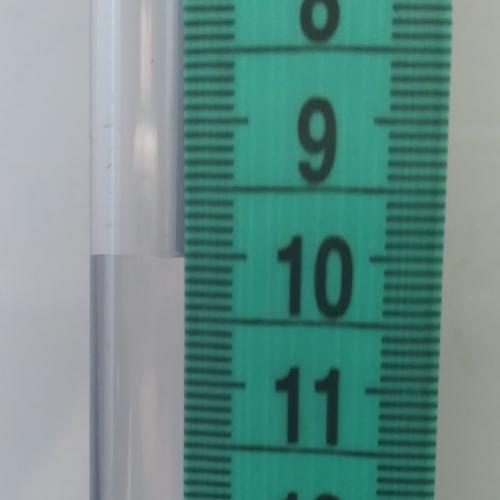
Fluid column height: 10.0 cm